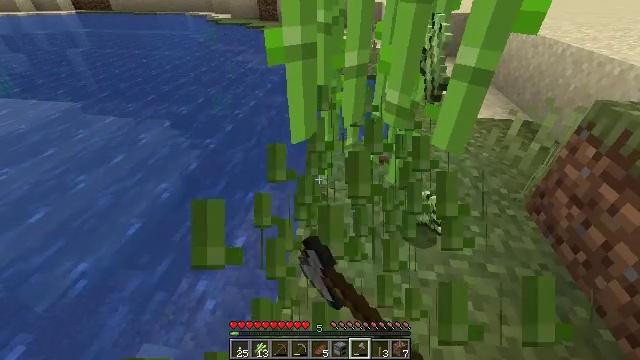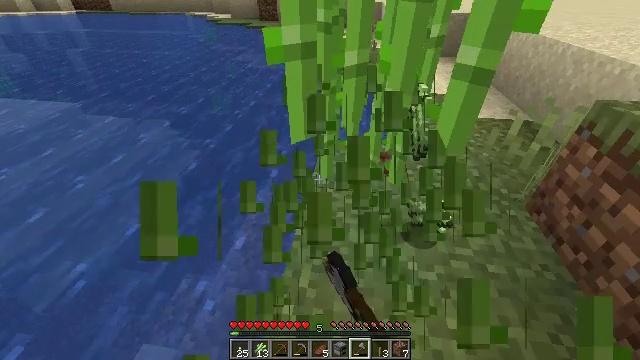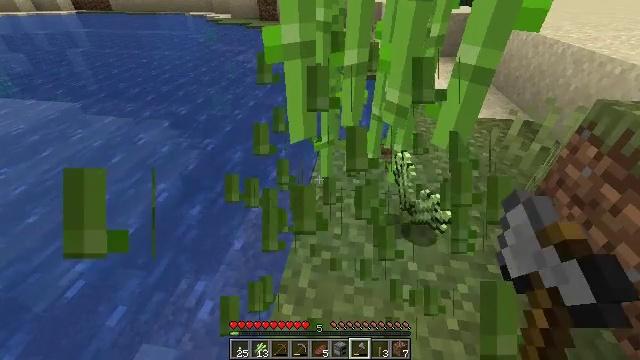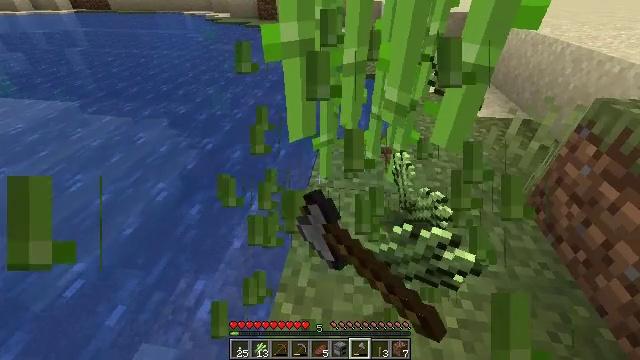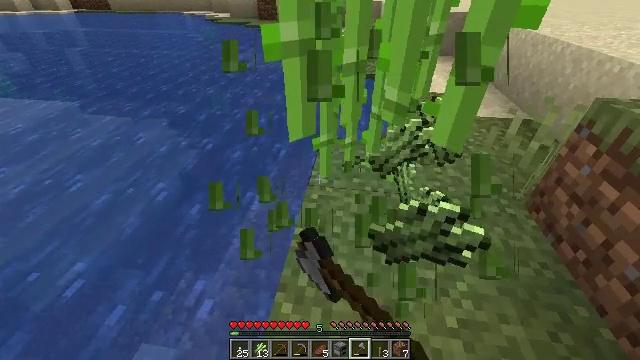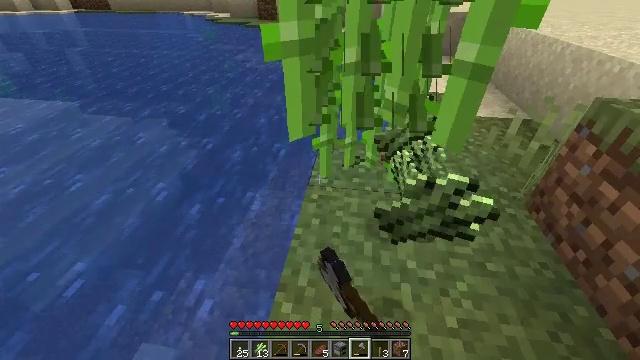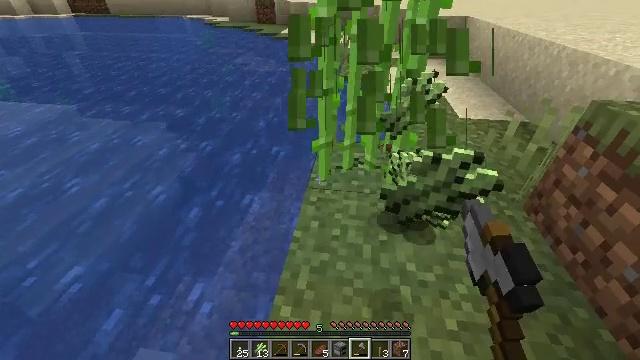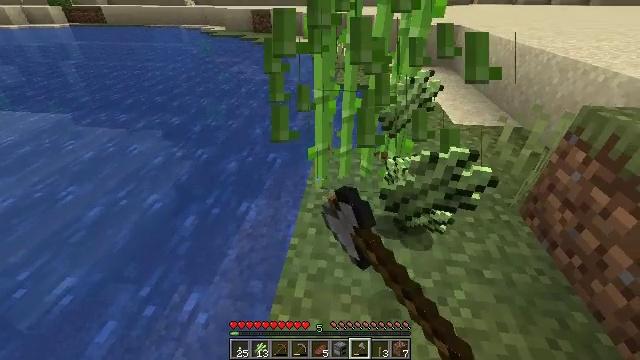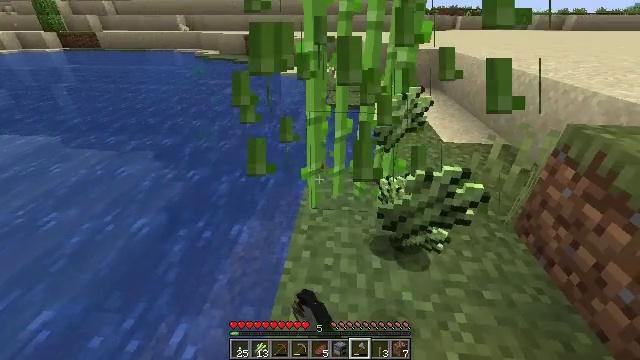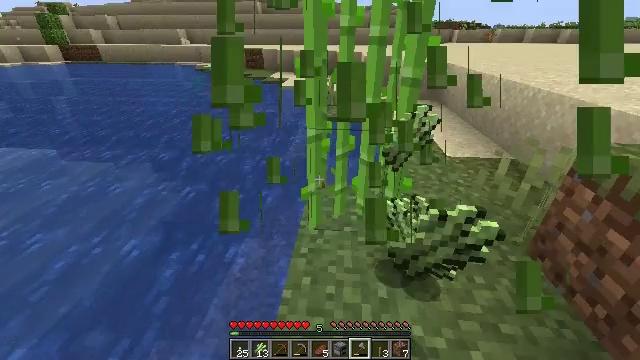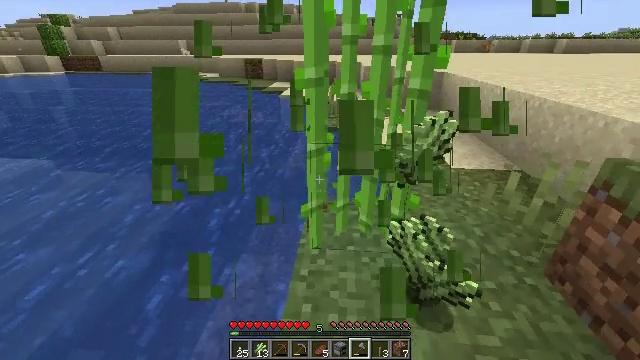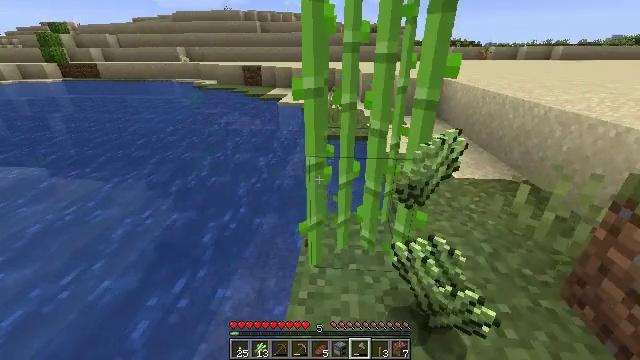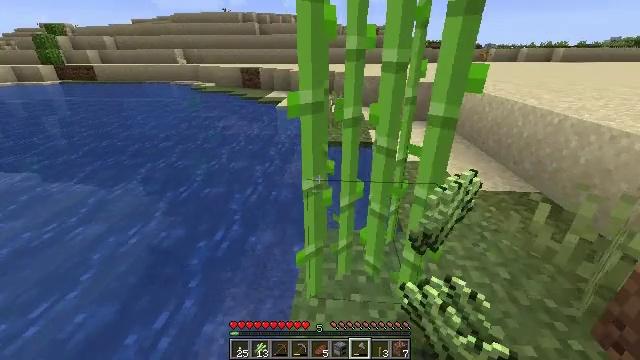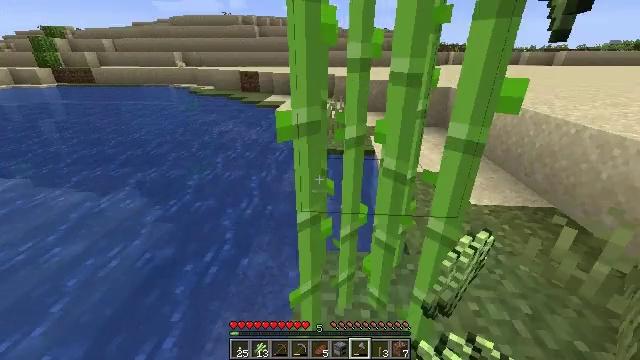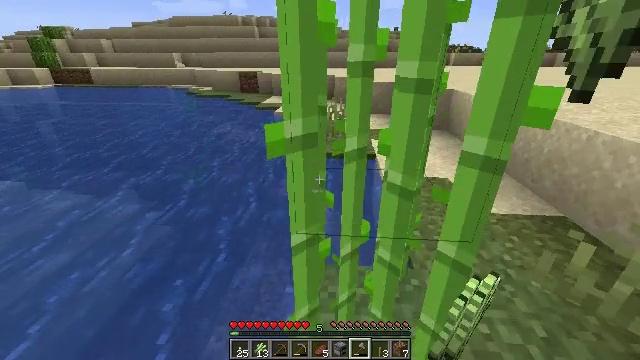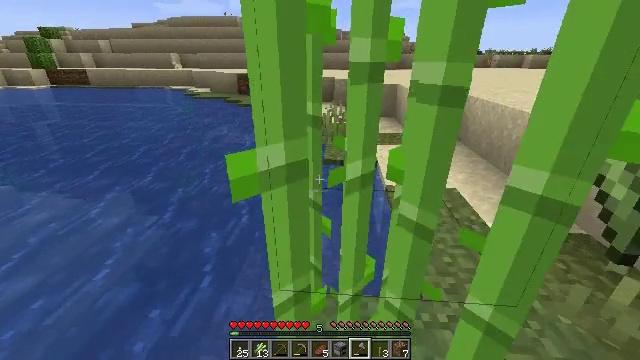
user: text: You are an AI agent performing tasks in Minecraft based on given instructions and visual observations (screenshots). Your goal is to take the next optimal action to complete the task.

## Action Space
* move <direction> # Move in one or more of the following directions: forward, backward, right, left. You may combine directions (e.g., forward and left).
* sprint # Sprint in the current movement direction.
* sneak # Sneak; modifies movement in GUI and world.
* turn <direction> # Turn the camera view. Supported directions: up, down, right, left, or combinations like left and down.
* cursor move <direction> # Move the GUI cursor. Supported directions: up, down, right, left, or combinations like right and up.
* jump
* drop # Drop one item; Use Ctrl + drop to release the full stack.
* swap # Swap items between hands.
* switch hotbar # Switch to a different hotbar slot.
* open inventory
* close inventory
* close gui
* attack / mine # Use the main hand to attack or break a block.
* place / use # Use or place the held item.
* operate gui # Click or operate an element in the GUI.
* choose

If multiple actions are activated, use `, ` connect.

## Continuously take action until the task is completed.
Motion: motion action
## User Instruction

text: Break the sugar cane.
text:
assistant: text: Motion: attack / mine
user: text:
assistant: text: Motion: attack / mine
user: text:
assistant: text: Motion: attack / mine
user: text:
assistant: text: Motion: attack / mine
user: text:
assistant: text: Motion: attack / mine
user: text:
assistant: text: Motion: attack / mine
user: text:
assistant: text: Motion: turn up
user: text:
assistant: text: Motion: move forward, turn right and up
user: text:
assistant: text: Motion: move forward, turn up
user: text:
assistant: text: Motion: move forward, turn up
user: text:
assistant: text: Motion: move forward, turn up
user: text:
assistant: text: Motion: move forward
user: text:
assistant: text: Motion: move forward
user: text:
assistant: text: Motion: move forward
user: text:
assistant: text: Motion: move forward
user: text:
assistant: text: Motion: move forward
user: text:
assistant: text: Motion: move forward, attack / mine
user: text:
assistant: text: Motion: attack / mine
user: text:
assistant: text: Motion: attack / mine
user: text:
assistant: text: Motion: no_op
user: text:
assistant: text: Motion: no_op
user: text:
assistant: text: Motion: no_op
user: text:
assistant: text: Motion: no_op
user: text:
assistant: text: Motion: turn right
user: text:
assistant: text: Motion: turn right
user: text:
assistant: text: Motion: turn right and down
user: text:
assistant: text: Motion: turn right
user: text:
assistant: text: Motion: turn right
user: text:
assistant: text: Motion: turn right and down
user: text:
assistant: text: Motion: turn down